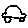
Label: car